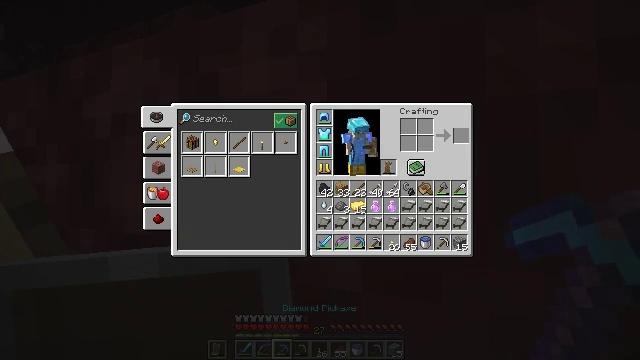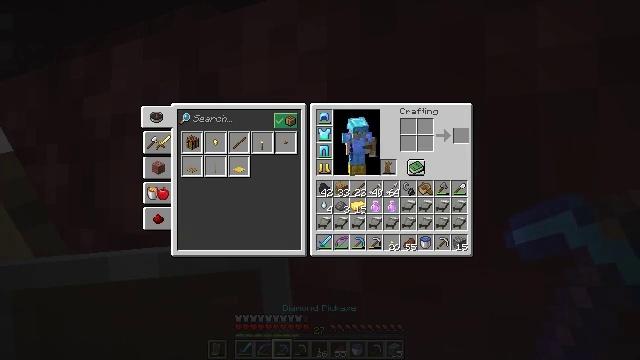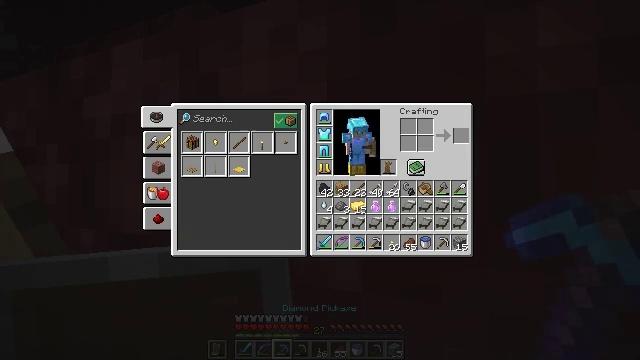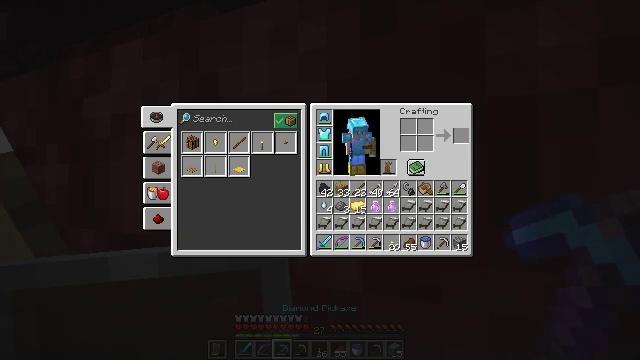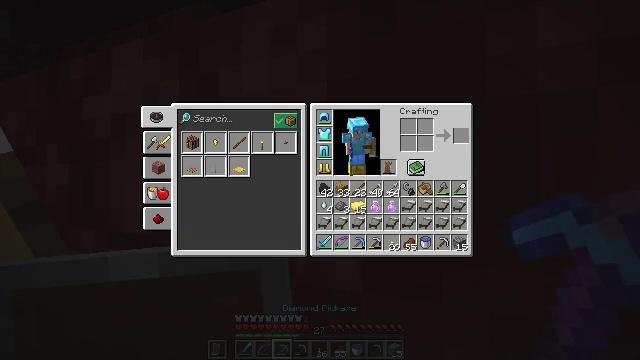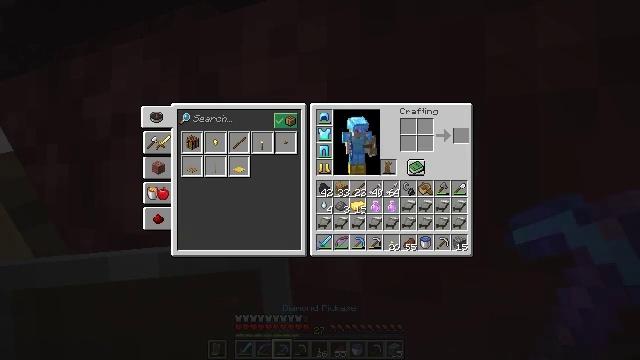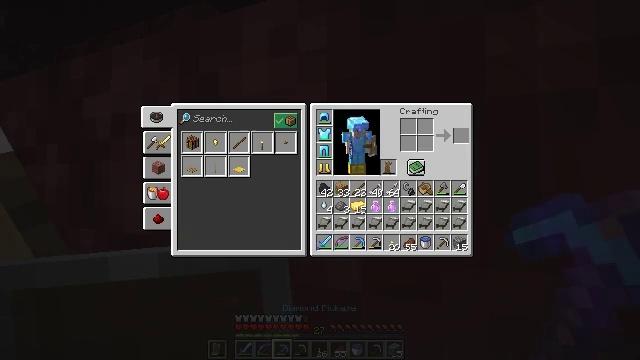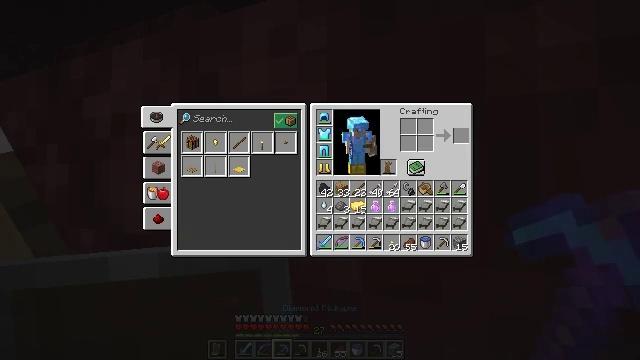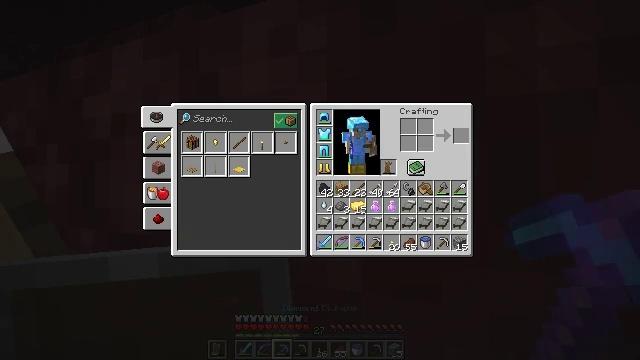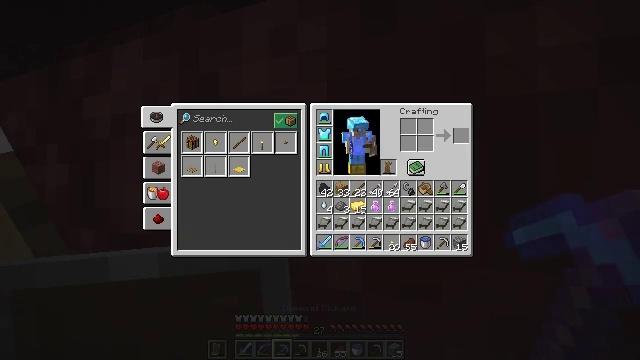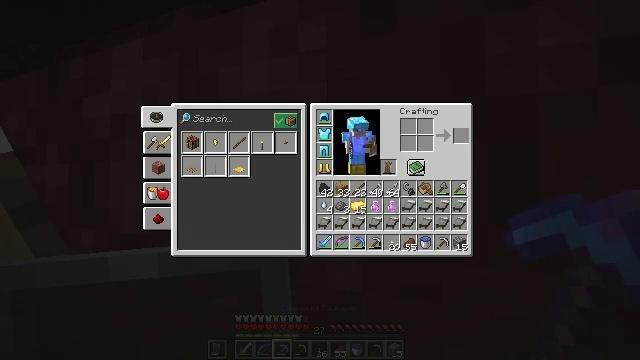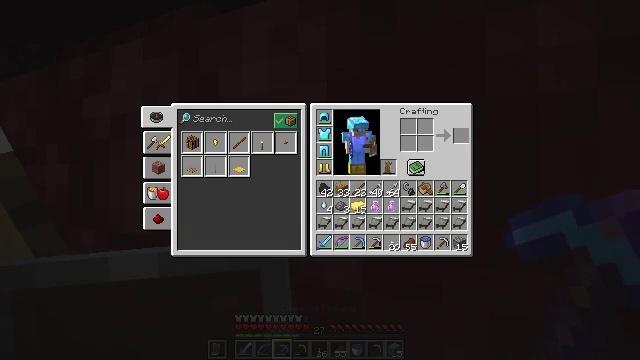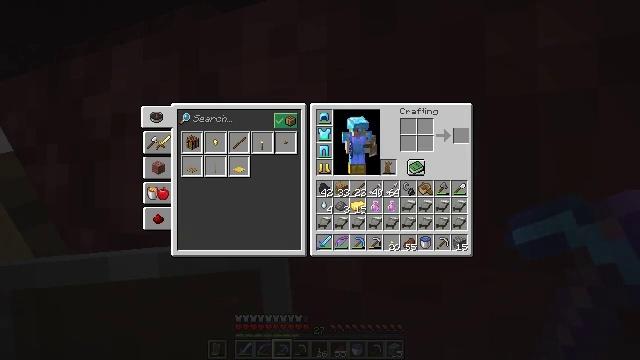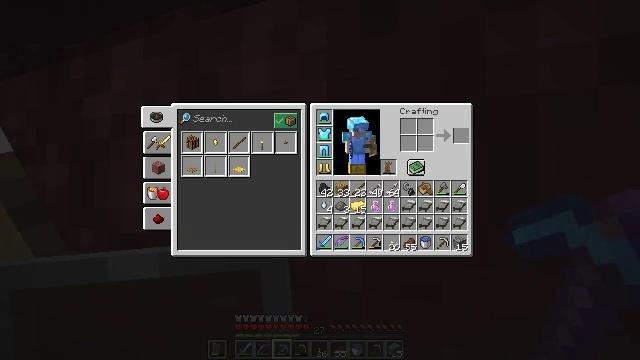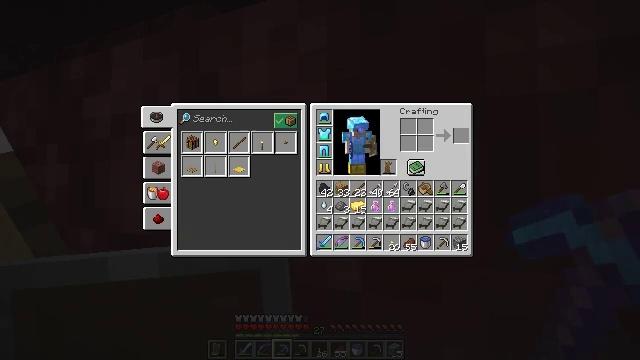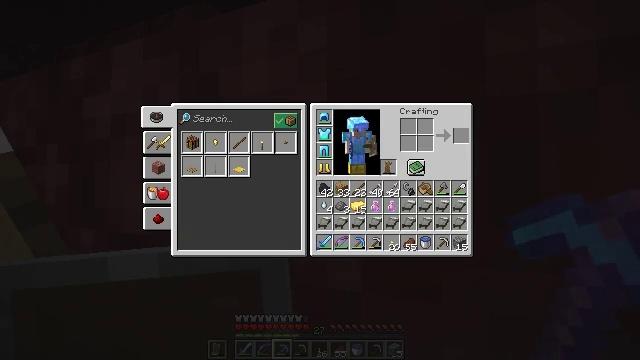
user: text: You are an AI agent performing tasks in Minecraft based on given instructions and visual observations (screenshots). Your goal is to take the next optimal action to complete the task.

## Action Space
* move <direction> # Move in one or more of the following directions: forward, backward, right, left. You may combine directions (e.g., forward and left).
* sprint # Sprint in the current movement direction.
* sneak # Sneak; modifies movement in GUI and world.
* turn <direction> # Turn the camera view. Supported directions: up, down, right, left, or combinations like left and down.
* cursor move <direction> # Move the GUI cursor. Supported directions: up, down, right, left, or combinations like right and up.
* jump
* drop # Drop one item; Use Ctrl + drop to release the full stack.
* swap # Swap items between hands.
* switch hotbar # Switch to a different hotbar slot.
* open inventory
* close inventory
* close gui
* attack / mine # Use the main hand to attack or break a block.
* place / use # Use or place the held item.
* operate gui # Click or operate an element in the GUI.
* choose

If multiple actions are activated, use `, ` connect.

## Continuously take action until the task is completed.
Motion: motion action
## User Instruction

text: Drop a light gray bed.
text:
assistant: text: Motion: no_op
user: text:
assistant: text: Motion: no_op
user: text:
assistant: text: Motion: no_op
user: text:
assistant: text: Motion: cursor move up
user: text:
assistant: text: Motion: no_op
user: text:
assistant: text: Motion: no_op
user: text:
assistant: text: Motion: no_op
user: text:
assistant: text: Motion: no_op
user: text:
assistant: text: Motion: no_op
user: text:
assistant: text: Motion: no_op
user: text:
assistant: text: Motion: no_op
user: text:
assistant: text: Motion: no_op
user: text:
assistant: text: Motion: no_op
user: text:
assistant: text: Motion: no_op
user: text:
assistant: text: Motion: no_op
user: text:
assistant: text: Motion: no_op
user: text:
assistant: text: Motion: no_op
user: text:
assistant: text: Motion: no_op
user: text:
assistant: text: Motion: no_op
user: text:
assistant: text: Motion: no_op
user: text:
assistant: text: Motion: no_op
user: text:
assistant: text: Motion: turn right and down
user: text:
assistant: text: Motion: turn right and down
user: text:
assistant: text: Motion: turn right and down
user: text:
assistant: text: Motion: turn right
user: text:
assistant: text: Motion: move forward, turn right
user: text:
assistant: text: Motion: move forward, turn right and down
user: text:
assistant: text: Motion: move forward, turn right and down
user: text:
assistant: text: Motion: move forward, jump
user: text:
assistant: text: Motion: move forward, turn left and up, jump